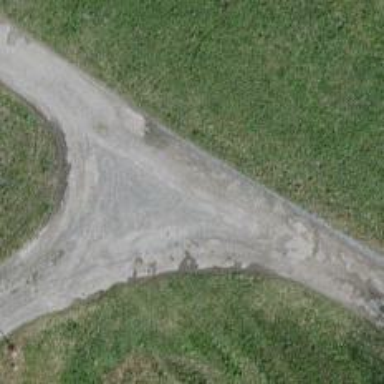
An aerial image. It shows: Residential road surfaced with fine gravel.